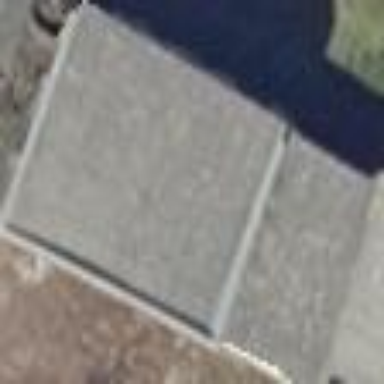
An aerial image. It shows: Building with flat gray roof.